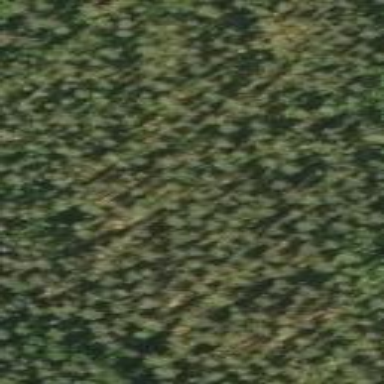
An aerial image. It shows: Woodland with needle-leaved trees.